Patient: sex F, age 62
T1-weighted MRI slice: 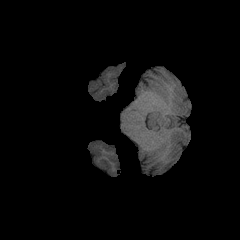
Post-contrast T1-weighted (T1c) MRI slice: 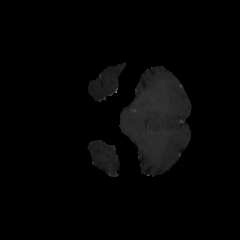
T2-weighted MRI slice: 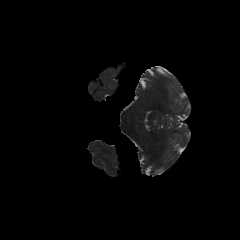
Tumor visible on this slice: no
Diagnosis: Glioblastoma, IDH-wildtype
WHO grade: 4